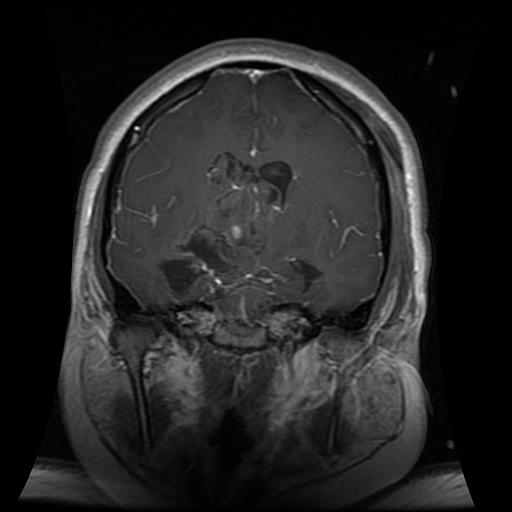
Label: glioma